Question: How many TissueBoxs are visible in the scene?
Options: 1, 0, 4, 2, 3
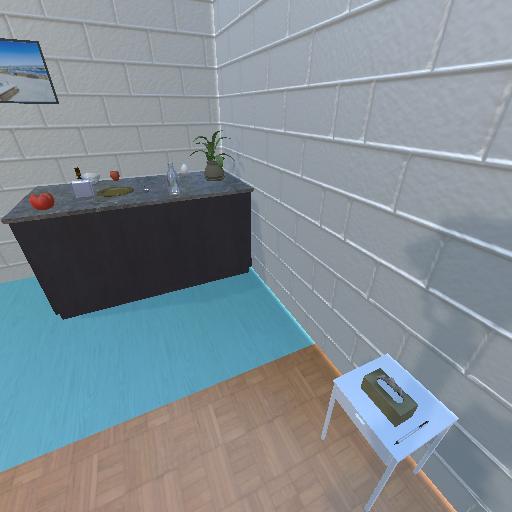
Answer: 1